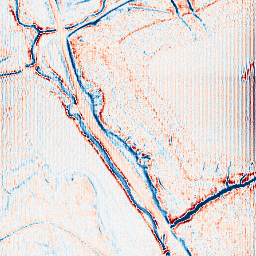
Category: edge_preserving
Decomposition family: anisotropic_diffusion
Decomposition parameters: iterations: 20
kappa: 100
gamma: 0.1
Upsampling method: fft_zeropad
Upsampling parameters: scale: 8
Upsampling scale: 8